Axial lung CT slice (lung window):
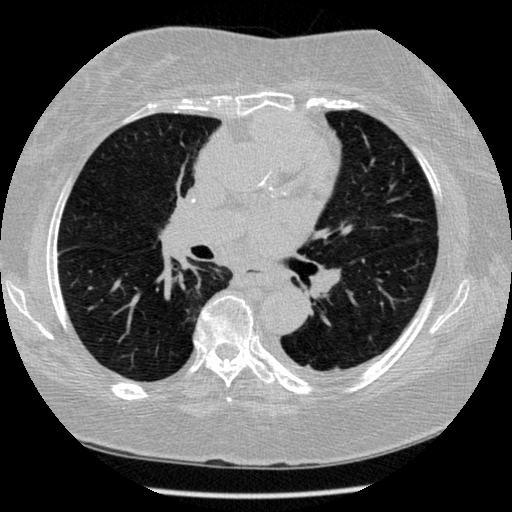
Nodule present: no